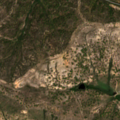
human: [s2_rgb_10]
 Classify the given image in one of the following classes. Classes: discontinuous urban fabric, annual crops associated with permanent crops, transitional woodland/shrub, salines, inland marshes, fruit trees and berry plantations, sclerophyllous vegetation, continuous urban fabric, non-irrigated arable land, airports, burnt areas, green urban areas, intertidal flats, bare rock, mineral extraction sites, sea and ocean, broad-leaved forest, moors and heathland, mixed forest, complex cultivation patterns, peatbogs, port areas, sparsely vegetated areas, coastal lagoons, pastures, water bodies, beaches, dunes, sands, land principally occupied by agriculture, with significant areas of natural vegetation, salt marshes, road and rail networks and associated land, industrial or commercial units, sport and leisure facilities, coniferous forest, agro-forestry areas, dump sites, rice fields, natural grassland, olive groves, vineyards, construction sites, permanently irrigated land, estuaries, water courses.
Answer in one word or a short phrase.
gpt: agro-forestry areas, broad-leaved forest